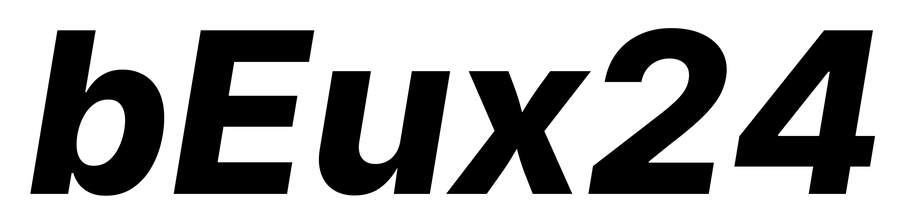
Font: Inter-Italic_ExtraBold_Italic